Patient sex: M
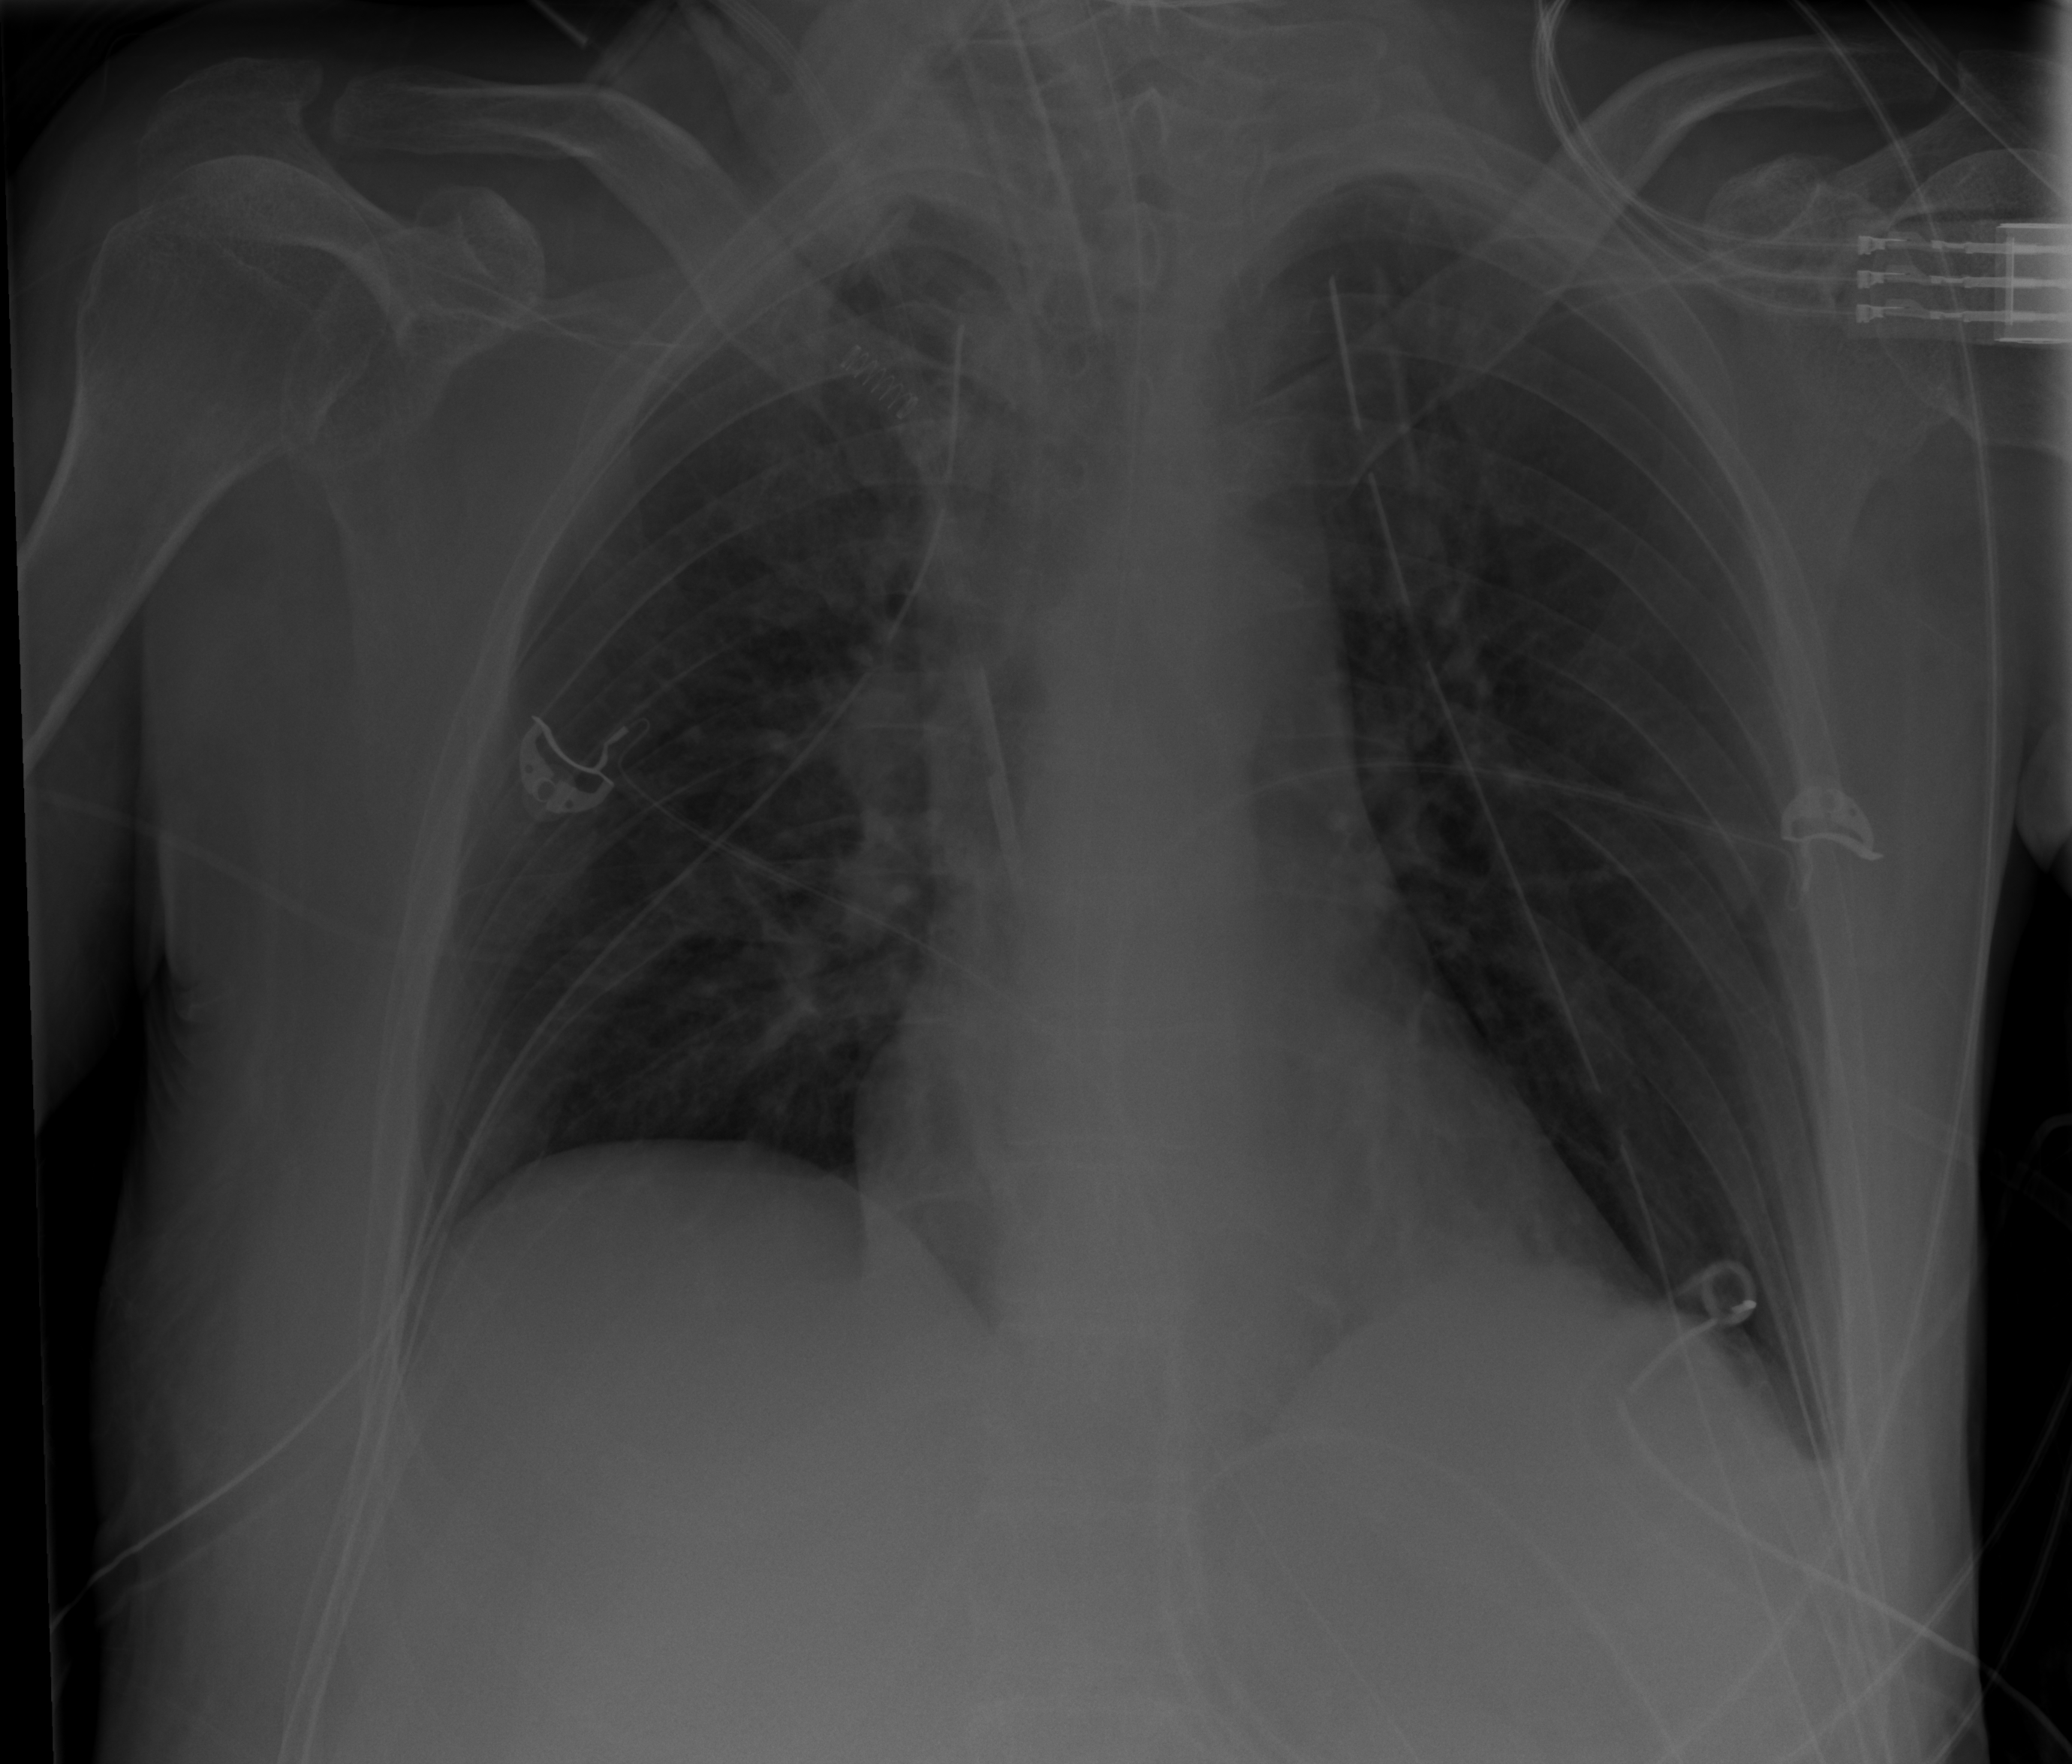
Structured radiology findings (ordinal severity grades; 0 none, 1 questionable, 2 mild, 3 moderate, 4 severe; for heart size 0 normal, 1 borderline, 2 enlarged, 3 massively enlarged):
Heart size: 0
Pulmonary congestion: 0
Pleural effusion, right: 0
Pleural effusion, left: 2
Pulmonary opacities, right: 0
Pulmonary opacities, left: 0
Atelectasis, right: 0
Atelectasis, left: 0